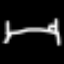
Label: bed